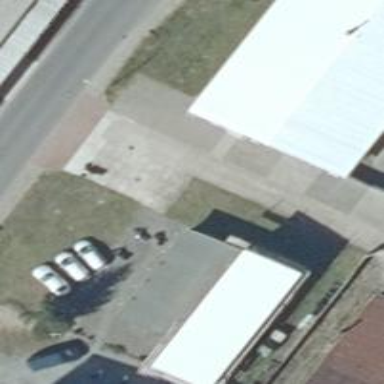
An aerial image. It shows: Parking aisle designated as service road.